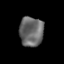
Tissue: skin
Cell type: Epithelial cells
Senescence score: 0.2491
Nuclear area (px): 697
Mean DAPI intensity: 104.704